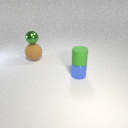
small blue metal cylinder to the right of large brown rubber sphere